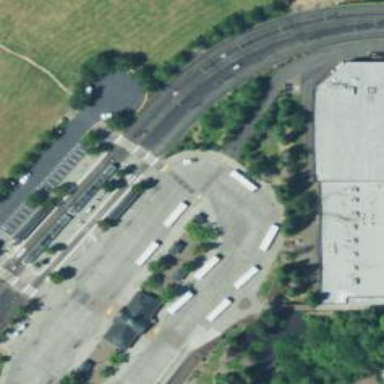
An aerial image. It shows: Busway road.